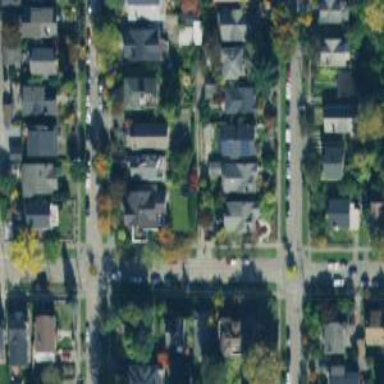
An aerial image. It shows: Suburb.